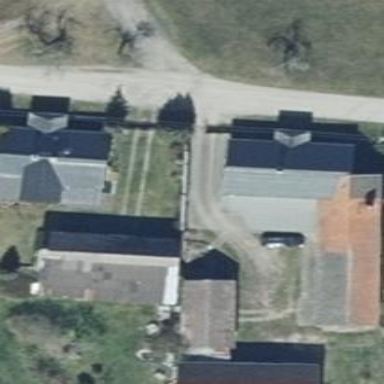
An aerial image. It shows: House with flat grey roof.